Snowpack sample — Snodgrass Mountain, Crested Butte, Colorado (2/4/25, 12:06 PM MST)
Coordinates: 38.923, -106.968
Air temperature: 35 °F
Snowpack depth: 80 cm
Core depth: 60 cm
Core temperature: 32 °F
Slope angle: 14°, slope face: 78°
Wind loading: low
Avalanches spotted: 0
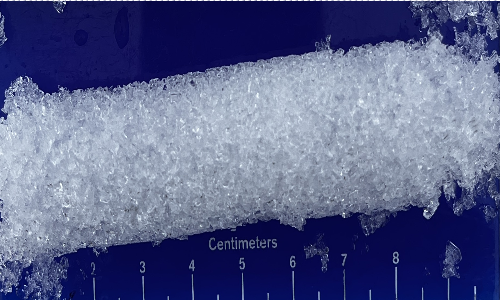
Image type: core
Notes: No avalanches nearby, unusually warm weather for the last month reported by residents, Collected 25 yards from treeline